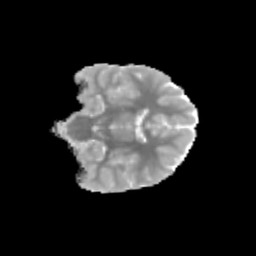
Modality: MD
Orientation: coronal
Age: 9
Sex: female
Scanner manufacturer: siemens
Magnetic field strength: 3 T
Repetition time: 3.8 s
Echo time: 0.07 s